Here is the envelope spectrum of one vibration snapshot from a rolling-element bearing, with each characteristic fault-frequency family marked on the frequency axis. What is the most likely bearing condition (normal, inner_race, outer_race, ball)?
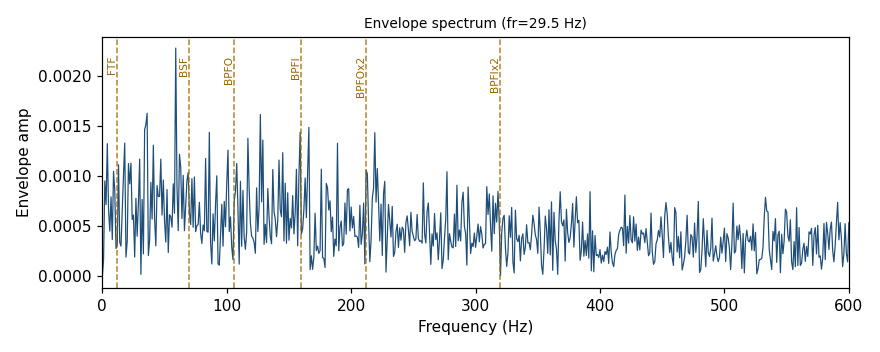
Answer: normal